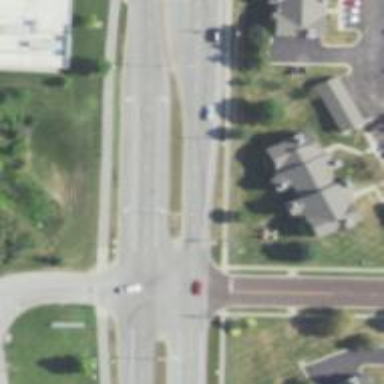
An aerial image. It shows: Dash road marking.